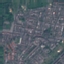
Land use / land cover: Residential